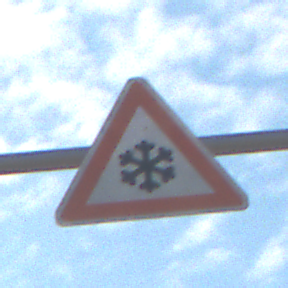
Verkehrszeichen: SchneeOderEisglaette
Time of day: Midday
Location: Outdoor (Suburban)
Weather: PartlyCloudy
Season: NotSpecified
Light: Natural